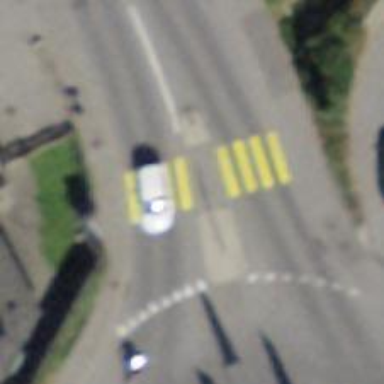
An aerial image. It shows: Zebra crossing with pedestrian island.